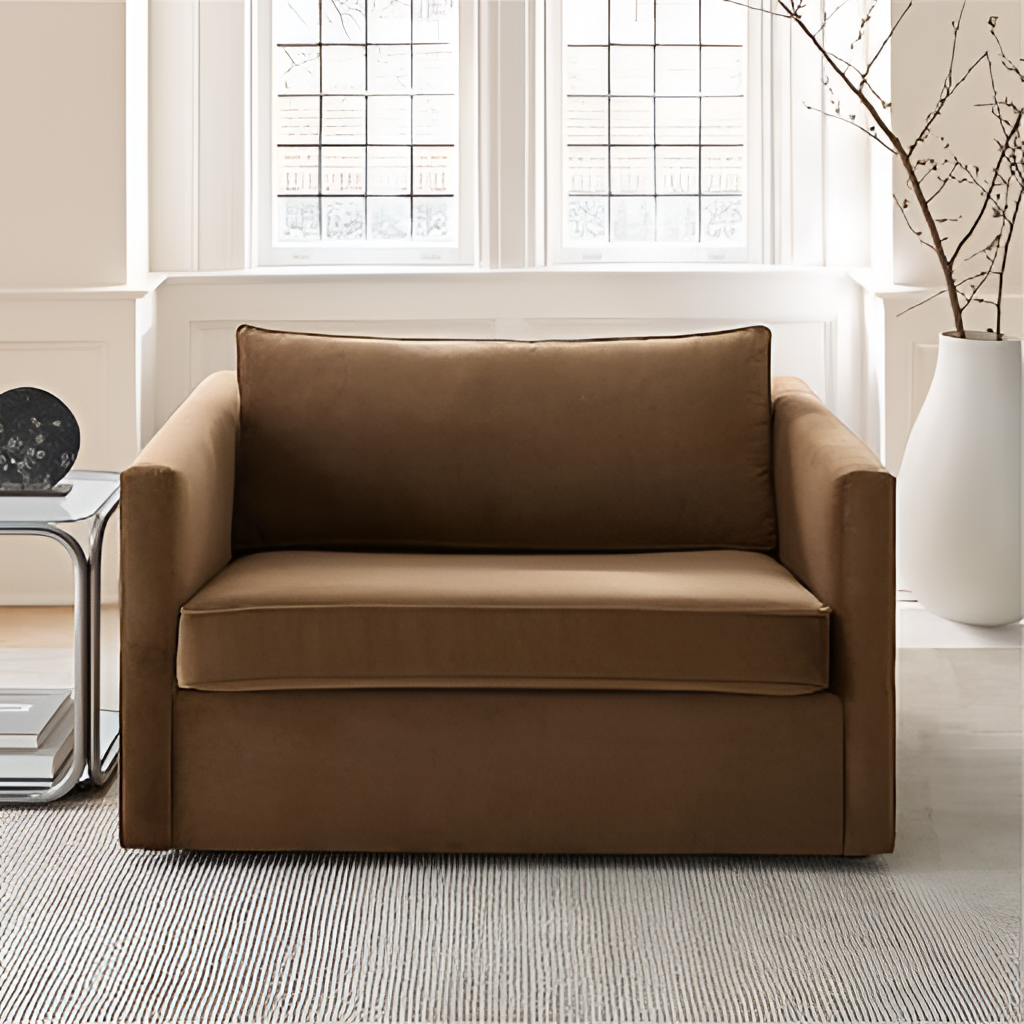
fabric armchair, living room, contemporary, paint wallpaper, with solid pattern, gray tile flooring, with smooth pattern